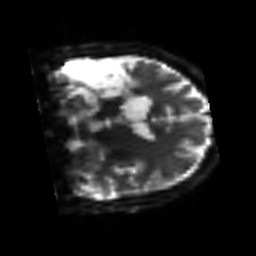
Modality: sbref
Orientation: coronal
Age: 39
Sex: male
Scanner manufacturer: siemens
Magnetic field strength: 3 T
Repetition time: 3.2 s
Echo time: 0.081 s